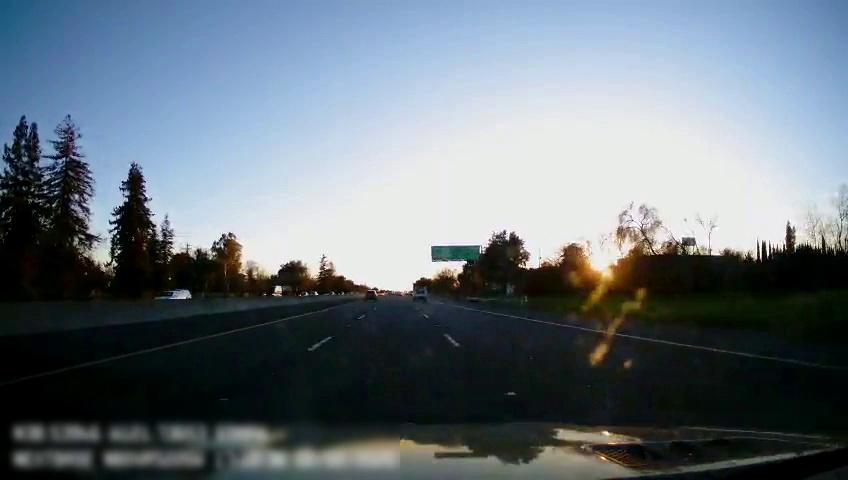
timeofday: Day
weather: Sunny
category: Drivable Space
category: Vehicles | SUV
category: Vehicles | Truck
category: Vehicles | SUV
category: Vehicles | SUV
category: Vehicles | Truck
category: Lanes | Alternate Lane
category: Lanes | Current Lane
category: Lanes | Current Lane
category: Lanes | Alternate Lane
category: Traffic | Signs